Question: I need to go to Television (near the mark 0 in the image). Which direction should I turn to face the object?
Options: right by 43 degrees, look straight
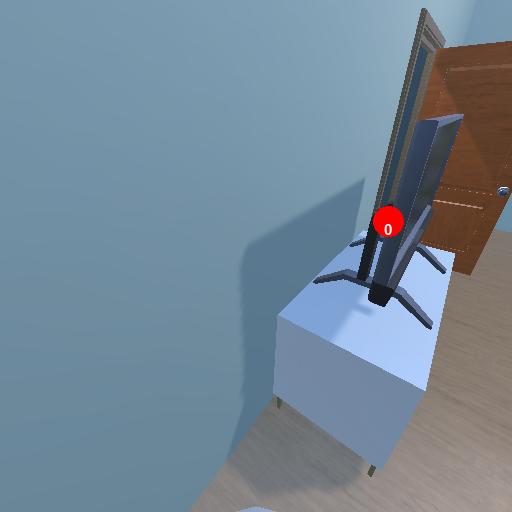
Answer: right by 43 degrees